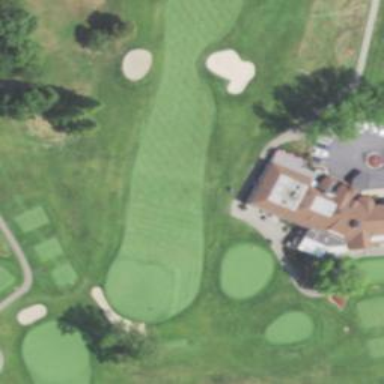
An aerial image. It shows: Path for both roads and golfers.